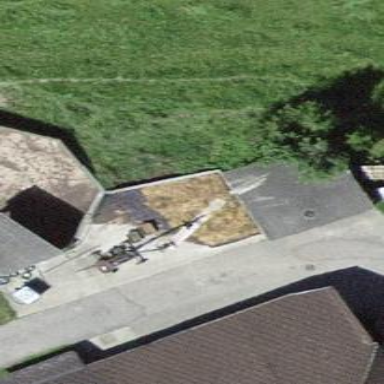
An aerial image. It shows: Garage.